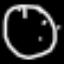
Label: clock